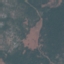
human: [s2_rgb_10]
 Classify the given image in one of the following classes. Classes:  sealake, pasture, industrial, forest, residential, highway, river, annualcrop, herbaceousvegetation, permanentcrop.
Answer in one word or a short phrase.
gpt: HerbaceousVegetation